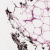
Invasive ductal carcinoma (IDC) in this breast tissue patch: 0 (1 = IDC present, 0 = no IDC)